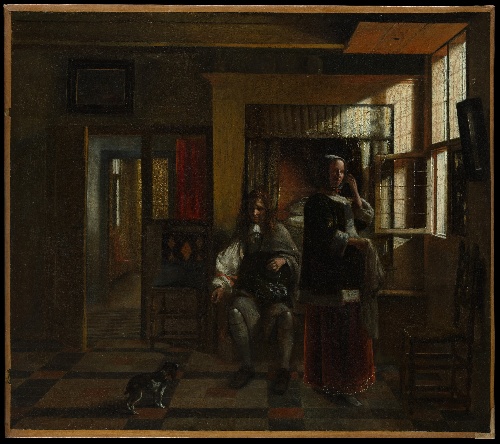
Title: Interior with a Young Couple
Artist: Pieter de Hooch
Artist bio: Dutch, Rotterdam 1629–1684 Amsterdam
Date: probably ca. 1662–65
Object type: Painting
Classification: Paintings
Medium: Oil on canvas
Dimensions: 21 5/8 x 24 3/4 in. (54.9 x 62.9 cm)
Department: European Paintings
Credit line: Bequest of Benjamin Altman, 1913
Accession year: 1914
Repository: Metropolitan Museum of Art, New York, NY
Tags: Interiors|Couples|Men|Women|Dogs